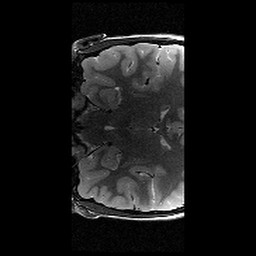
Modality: T2w
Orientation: coronal
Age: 13
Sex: female
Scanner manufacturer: siemens
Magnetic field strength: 3 T
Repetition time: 8.46 s
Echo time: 0.067 s